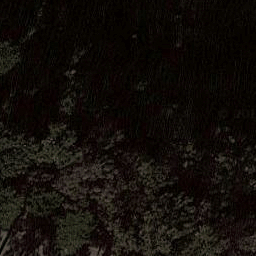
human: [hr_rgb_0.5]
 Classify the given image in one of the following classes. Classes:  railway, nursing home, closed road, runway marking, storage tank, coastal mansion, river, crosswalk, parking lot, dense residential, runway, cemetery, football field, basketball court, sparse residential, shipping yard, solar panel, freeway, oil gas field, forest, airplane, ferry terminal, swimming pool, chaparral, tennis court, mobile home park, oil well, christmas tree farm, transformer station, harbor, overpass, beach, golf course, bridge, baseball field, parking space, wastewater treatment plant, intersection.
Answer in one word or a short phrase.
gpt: forest